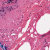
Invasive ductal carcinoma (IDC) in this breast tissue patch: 0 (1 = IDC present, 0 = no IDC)